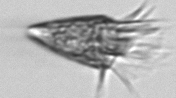
Label: Strombidium_tintinnodes